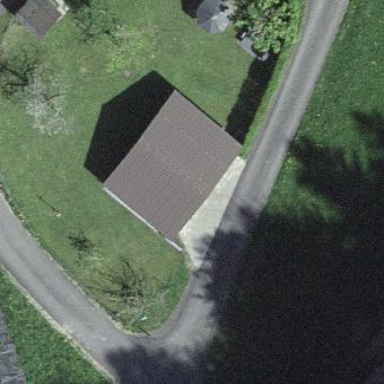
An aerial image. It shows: View of roof of building.